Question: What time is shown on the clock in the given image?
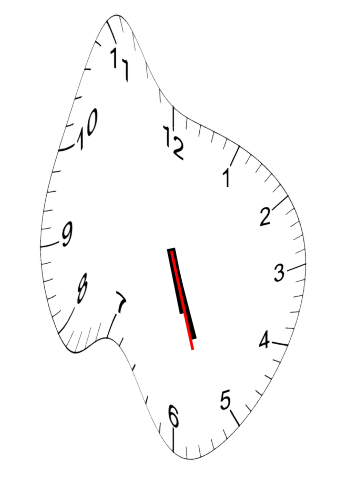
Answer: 05:26:27